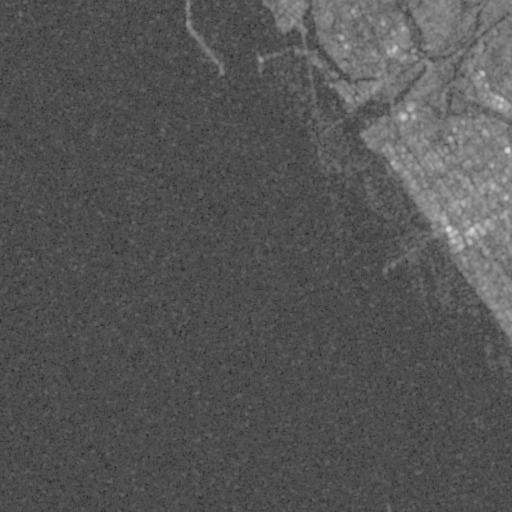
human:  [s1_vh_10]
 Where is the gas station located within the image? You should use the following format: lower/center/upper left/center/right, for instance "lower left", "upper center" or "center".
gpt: The gas station is located in the upper right of the image.
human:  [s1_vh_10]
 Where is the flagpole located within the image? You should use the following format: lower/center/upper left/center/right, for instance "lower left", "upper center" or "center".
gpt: The flagpole is located in the upper center of the image.
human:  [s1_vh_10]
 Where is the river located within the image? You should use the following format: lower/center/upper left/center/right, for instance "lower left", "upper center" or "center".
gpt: The river is located in the upper right of the image.
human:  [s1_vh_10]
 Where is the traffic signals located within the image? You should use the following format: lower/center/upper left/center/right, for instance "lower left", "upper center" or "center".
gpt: The traffic signals is located in the upper right of the image.
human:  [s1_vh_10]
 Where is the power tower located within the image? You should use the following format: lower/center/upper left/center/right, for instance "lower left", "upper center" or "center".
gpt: There is no power tower in the image.

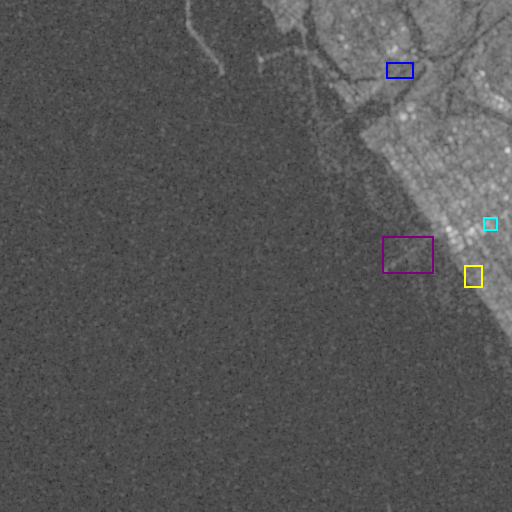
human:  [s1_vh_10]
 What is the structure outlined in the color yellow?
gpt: The structure outlined in yellow is a park.
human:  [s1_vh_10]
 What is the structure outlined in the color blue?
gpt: The structure outlined in blue is a parking lot.
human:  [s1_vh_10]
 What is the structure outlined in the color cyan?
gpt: The structure outlined in cyan is a building.
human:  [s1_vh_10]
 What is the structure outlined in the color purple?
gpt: The structure outlined in purple is a pier.
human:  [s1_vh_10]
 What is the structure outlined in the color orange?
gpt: There is no orange outline.